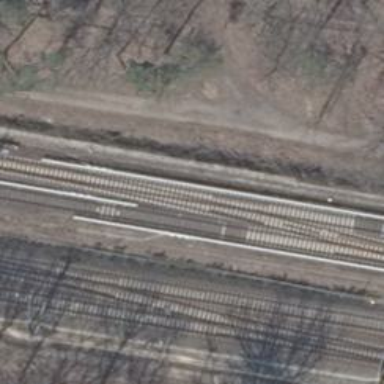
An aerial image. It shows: Electrified light rail railway.